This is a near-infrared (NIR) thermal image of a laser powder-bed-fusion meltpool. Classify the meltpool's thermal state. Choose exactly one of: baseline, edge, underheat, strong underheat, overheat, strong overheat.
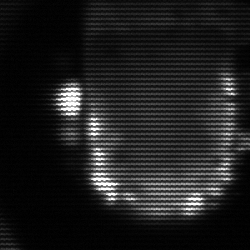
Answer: baseline